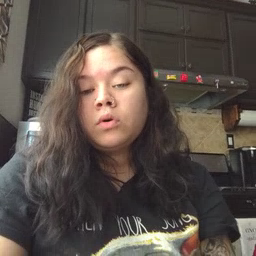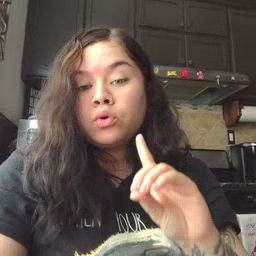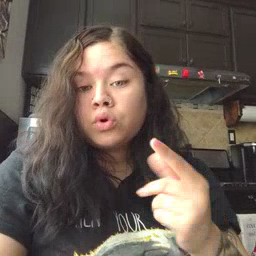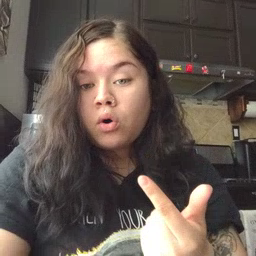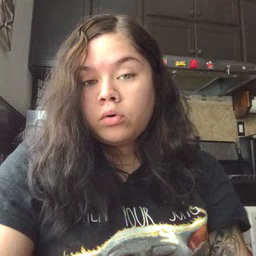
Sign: dog